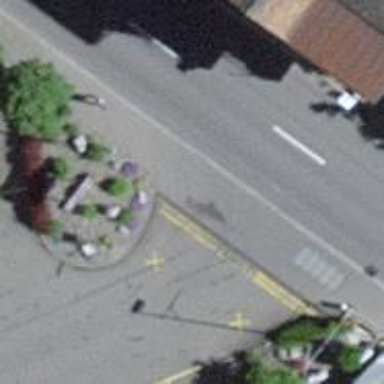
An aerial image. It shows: Marked road crossing.